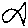
Label: fish